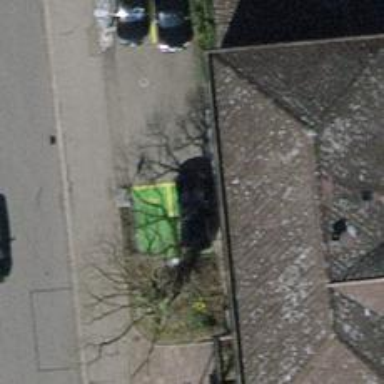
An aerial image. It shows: Charging station.